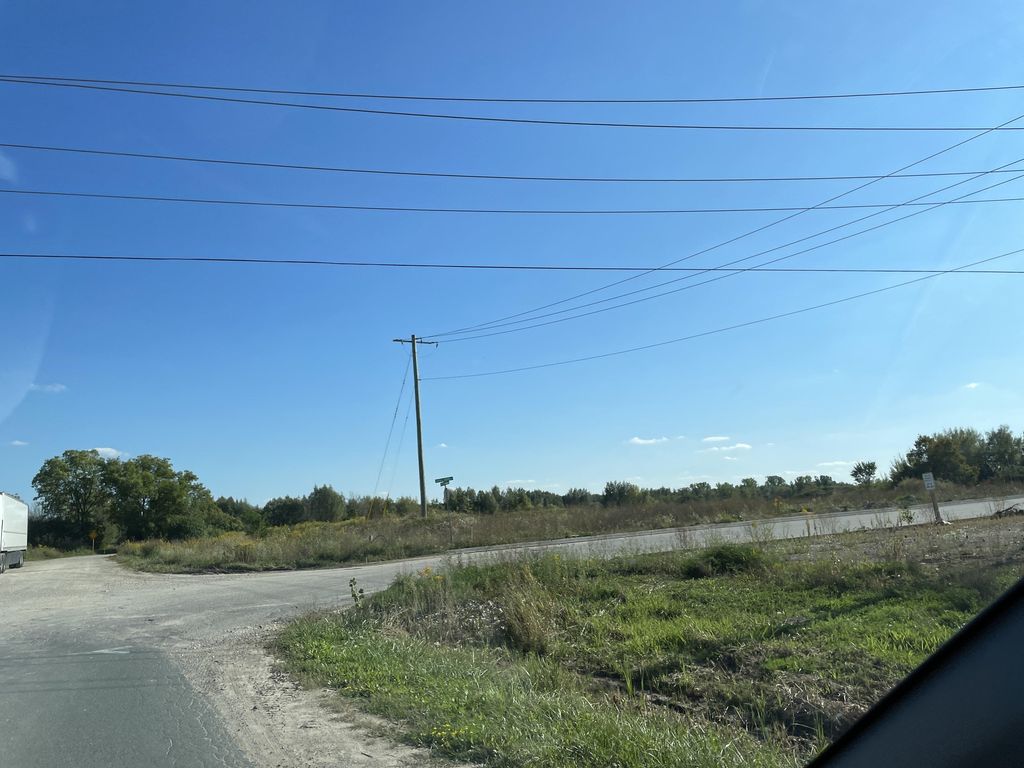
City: kitchener-waterloo